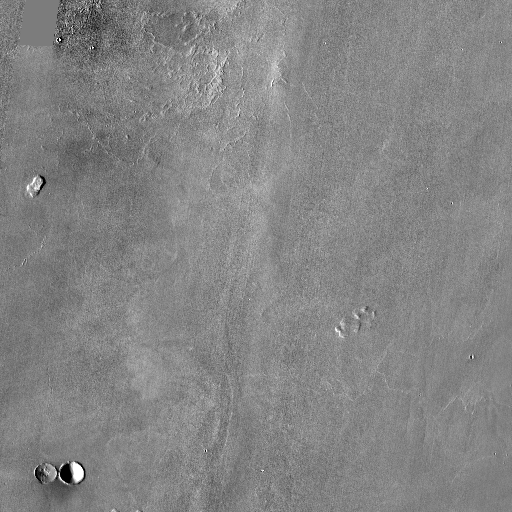
Crater classes present: Background, Other